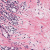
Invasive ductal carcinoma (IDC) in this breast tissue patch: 0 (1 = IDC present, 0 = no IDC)